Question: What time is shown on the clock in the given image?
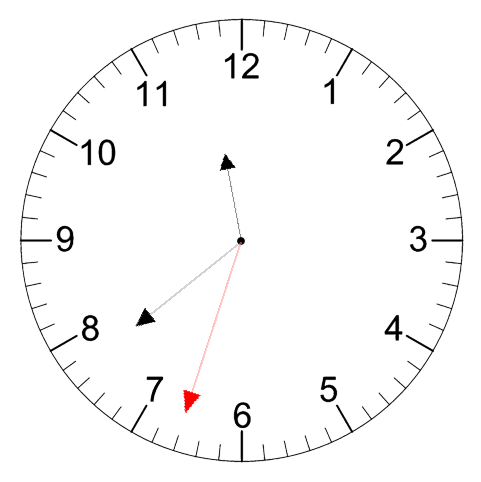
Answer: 11:38:33